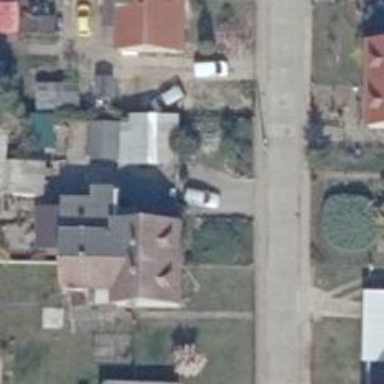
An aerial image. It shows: Driveway.